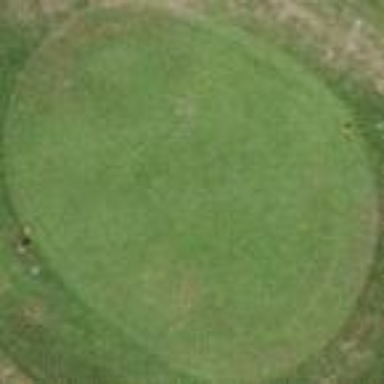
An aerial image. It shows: Golf tee.